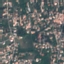
Land use / land cover class: Residential